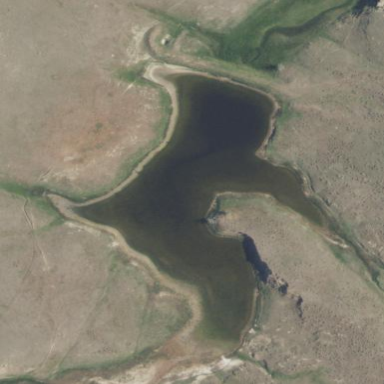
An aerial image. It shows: Reservoir.